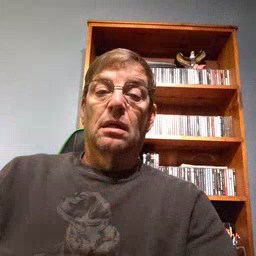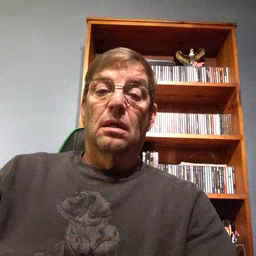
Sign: lion